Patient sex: M
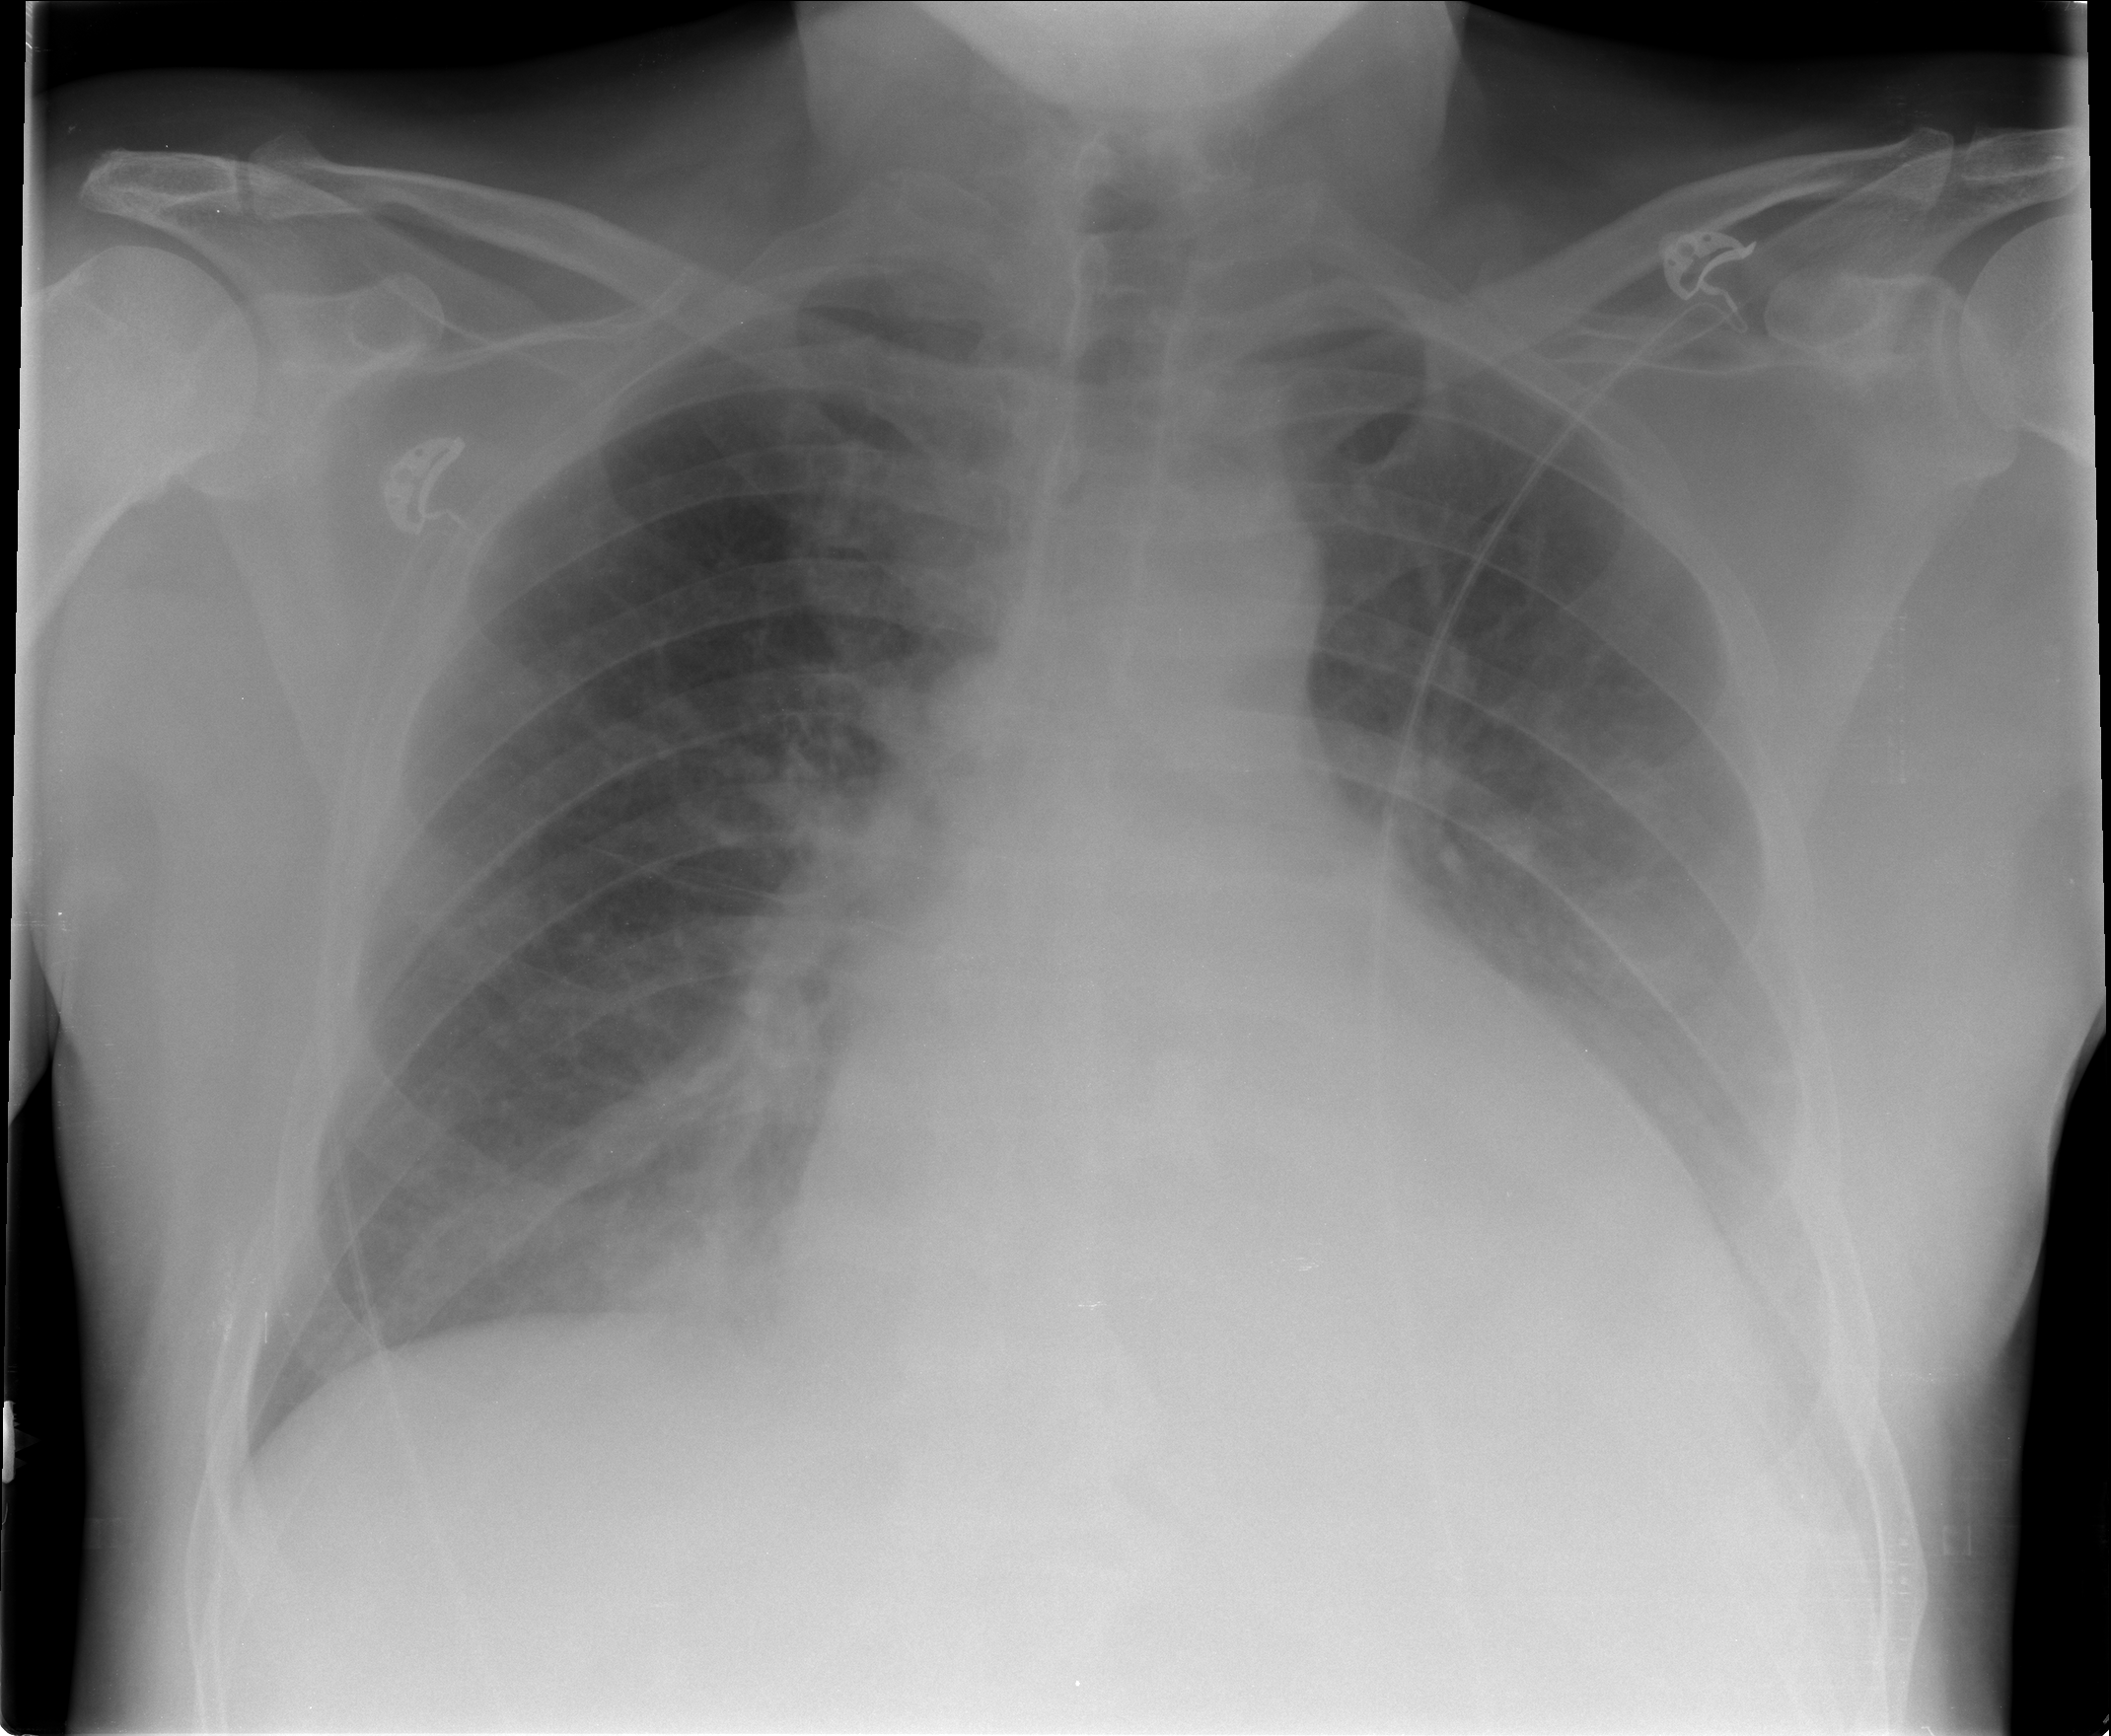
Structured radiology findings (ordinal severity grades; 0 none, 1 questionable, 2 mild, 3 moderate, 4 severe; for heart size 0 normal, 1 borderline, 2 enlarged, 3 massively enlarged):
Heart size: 3
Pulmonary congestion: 2
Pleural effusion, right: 2
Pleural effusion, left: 2
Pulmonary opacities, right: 1
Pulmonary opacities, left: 1
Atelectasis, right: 2
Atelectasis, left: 2